Brain MRI, t2w sequence, axial 2D slice.
Patient: age 25, sex F, weight 78 kg, height 1.78 m
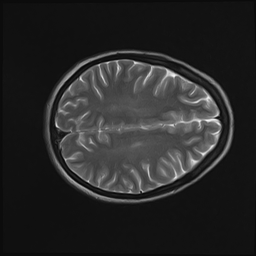